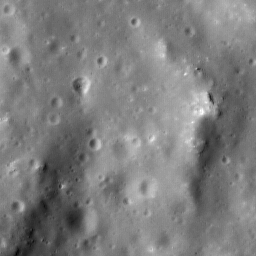
Host type: background_regolith
Lunar coordinates: latitude nan, longitude nan